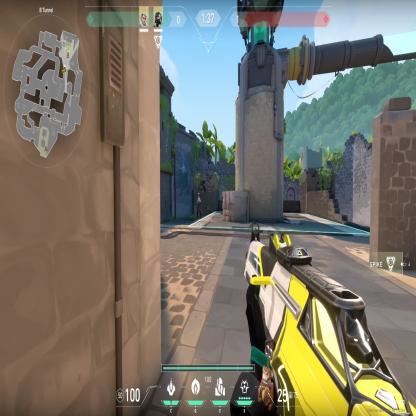
Label: teammate